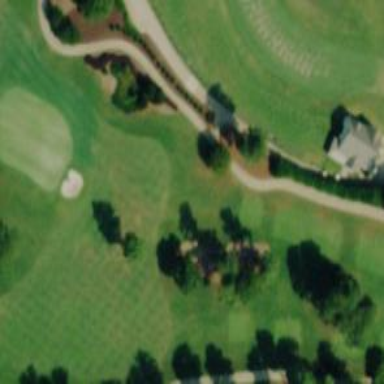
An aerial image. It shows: Path for golf carts.